Question: Does anybody please know, how to make the List and Checkbox (inside a VGroup) to fit into a <URL>?

The complete source code :
'''
<?xml version="1.0" encoding="utf-8"?>
<s:Application xmlns:fx="http://ns.adobe.com/mxml/2009"
xmlns:s="library://ns.adobe.com/flex/spark"
xmlns:mx="library://ns.adobe.com/flex/mx"
minWidth="955" minHeight="600">
<s:TitleWindow width="240" height="240"
title="Why is List so tall?">
<s:VGroup paddingLeft="20" paddingTop="20"
paddingRight="20" gap="20"
width="100%" height="100%">
<s:List>
<s:ArrayList>
<fx:String>10♠️</fx:String>
<fx:String>D♠️</fx:String>
<fx:String>K♠️</fx:String>
<fx:String>10♠️</fx:String>
<fx:String>D♠️</fx:String>
<fx:String>K♠️</fx:String>
<fx:String>10♠️</fx:String>
<fx:String>D♠️</fx:String>
<fx:String>K♠️</fx:String>
</s:ArrayList>
</s:List>
<s:CheckBox label="Confirm bid" />
</s:VGroup>
</s:TitleWindow>
</s:Application>
'''
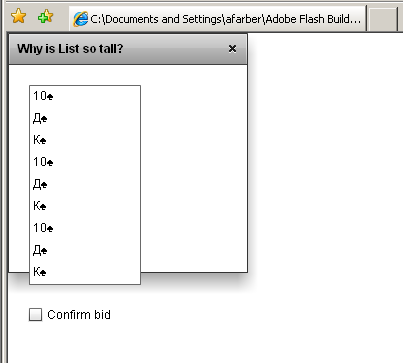
Answer: Without specifying a size, the List is measuring and sizing itself.
Add width and height to the List:
'''
<s:List width="100%"
height="100%">
'''
Which produces:

Full code:
'''
<?xml version="1.0" encoding="utf-8"?>
<s:Application xmlns:fx="http://ns.adobe.com/mxml/2009"
xmlns:s="library://ns.adobe.com/flex/spark"
xmlns:mx="library://ns.adobe.com/flex/mx"
minWidth="955"
minHeight="600">
<s:TitleWindow width="240"
height="240"
title="Why is List so tall?">
<s:VGroup paddingLeft="20"
paddingTop="20"
paddingRight="20"
gap="20"
width="100%"
height="100%">
<s:List width="100%"
height="100%">
<s:ArrayList>
<fx:String>10♠️</fx:String>
<fx:String>D♠️</fx:String>
<fx:String>K♠️</fx:String>
<fx:String>10♠️</fx:String>
<fx:String>D♠️</fx:String>
<fx:String>K♠️</fx:String>
<fx:String>10♠️</fx:String>
<fx:String>D♠️</fx:String>
<fx:String>K♠️</fx:String>
</s:ArrayList>
</s:List>
<s:CheckBox label="Confirm bid" />
</s:VGroup>
</s:TitleWindow>
</s:Application>
'''